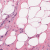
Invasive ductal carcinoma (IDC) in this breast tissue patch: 1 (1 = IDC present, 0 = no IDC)